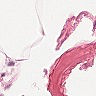
Metastatic tissue present: no